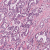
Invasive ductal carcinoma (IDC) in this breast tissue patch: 1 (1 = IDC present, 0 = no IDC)